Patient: sex M, age 57
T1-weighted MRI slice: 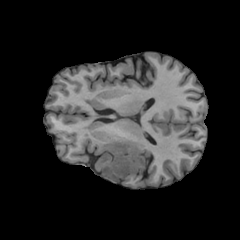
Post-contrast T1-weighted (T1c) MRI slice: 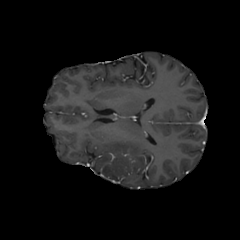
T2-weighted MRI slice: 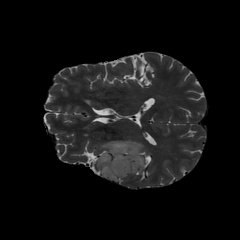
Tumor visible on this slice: yes
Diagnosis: Astrocytoma, IDH-wildtype
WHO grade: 2